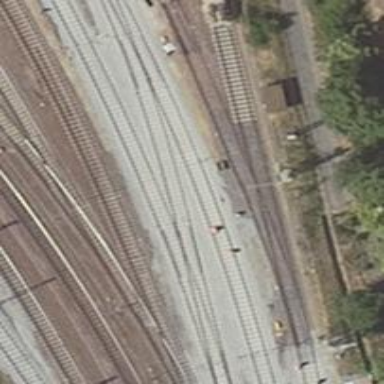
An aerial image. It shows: Rail siding with electrified contact lines.